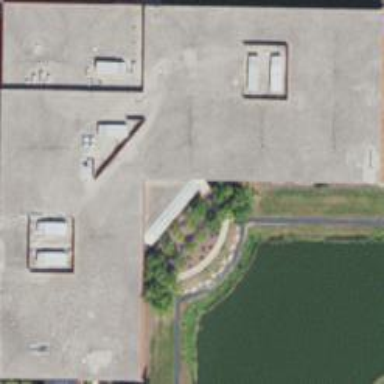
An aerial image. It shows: Industrial building.